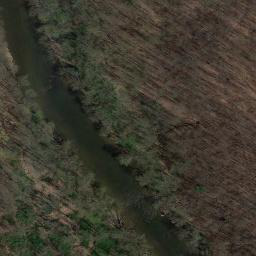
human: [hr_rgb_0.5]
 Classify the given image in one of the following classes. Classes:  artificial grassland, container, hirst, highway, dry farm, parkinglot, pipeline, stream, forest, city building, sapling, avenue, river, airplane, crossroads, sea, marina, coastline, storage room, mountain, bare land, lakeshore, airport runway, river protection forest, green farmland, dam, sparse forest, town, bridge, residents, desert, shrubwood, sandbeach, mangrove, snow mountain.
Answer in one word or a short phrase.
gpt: river